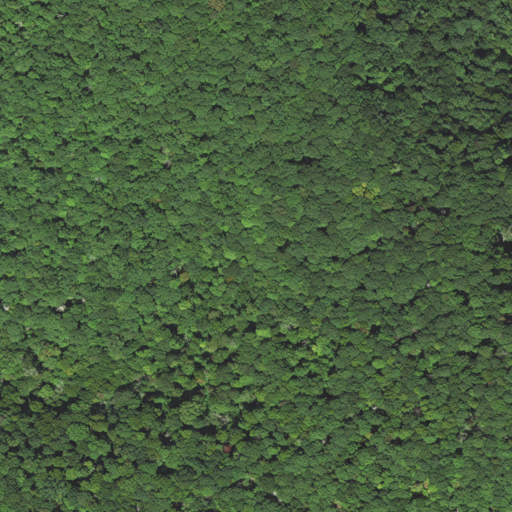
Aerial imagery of gap in North Carolina named Hurricane Gap containing deciduous forest and mixed forest